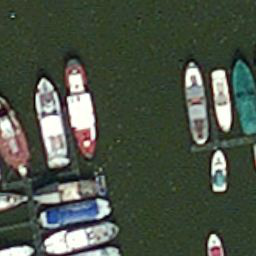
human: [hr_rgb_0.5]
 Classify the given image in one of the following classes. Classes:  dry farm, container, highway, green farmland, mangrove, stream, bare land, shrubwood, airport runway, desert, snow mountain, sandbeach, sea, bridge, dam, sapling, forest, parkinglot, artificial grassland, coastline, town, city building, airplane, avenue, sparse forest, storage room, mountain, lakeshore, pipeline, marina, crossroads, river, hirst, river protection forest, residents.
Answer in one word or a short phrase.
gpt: marina